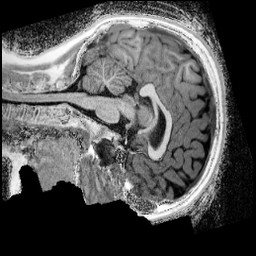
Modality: UNIT1_denoised
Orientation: sagittal
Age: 12
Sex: male
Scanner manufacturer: siemens
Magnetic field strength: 3 T
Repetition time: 4 s
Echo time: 0.00299 s